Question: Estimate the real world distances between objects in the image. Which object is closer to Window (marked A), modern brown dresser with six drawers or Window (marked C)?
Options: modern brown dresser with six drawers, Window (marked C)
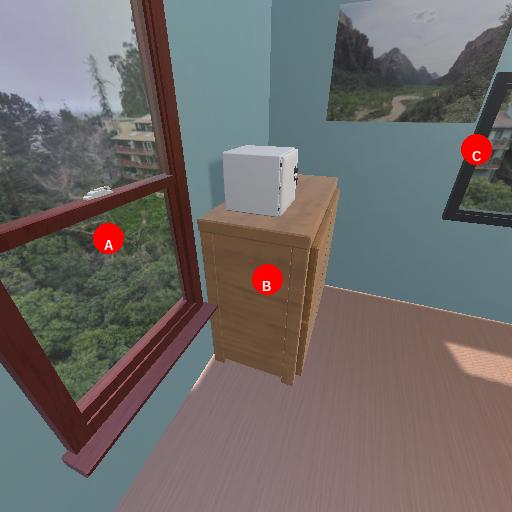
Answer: modern brown dresser with six drawers